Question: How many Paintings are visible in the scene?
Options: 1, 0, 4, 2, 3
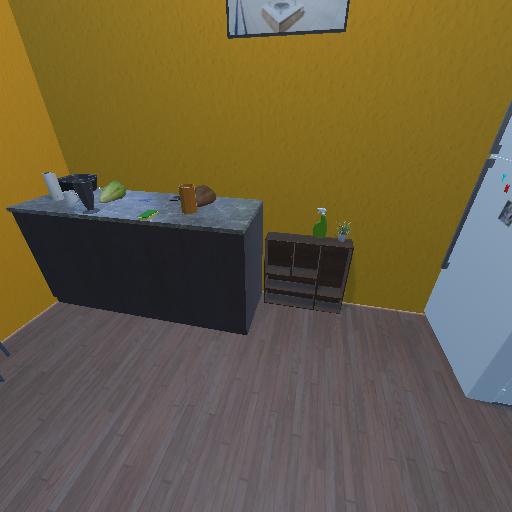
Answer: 1